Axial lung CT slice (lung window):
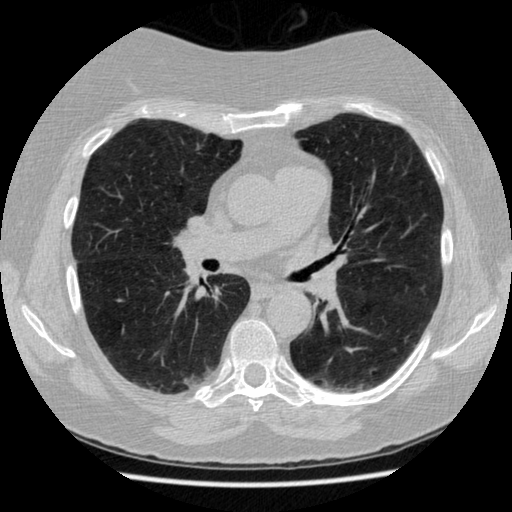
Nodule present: no